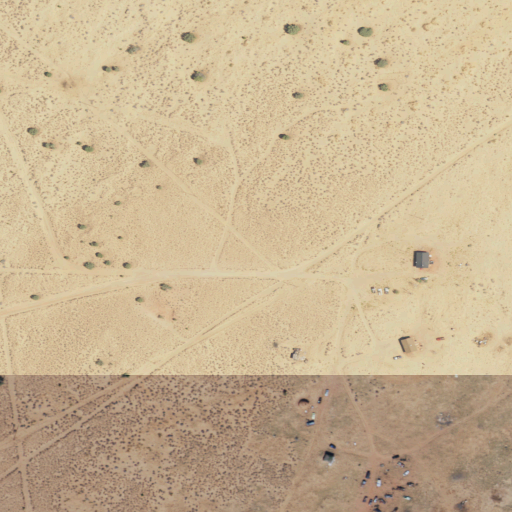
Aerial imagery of ridge(s) in Utah named Garnet Ridge containing shrub and open development